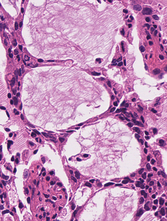
Tumor epithelial tissue: yes
Tumor-associated stroma tissue: no
Normal tissue: no